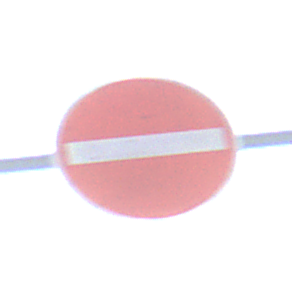
Verkehrszeichen: VerbotDerEinfahrt
Umgebung: Outdoor, Nature
Tageszeit: MorningAfternoon
Wetter: PartlyCloudy
Licht: Natural
Jahreszeit: NotSpecified
Kontrast: HighContrast